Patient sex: F
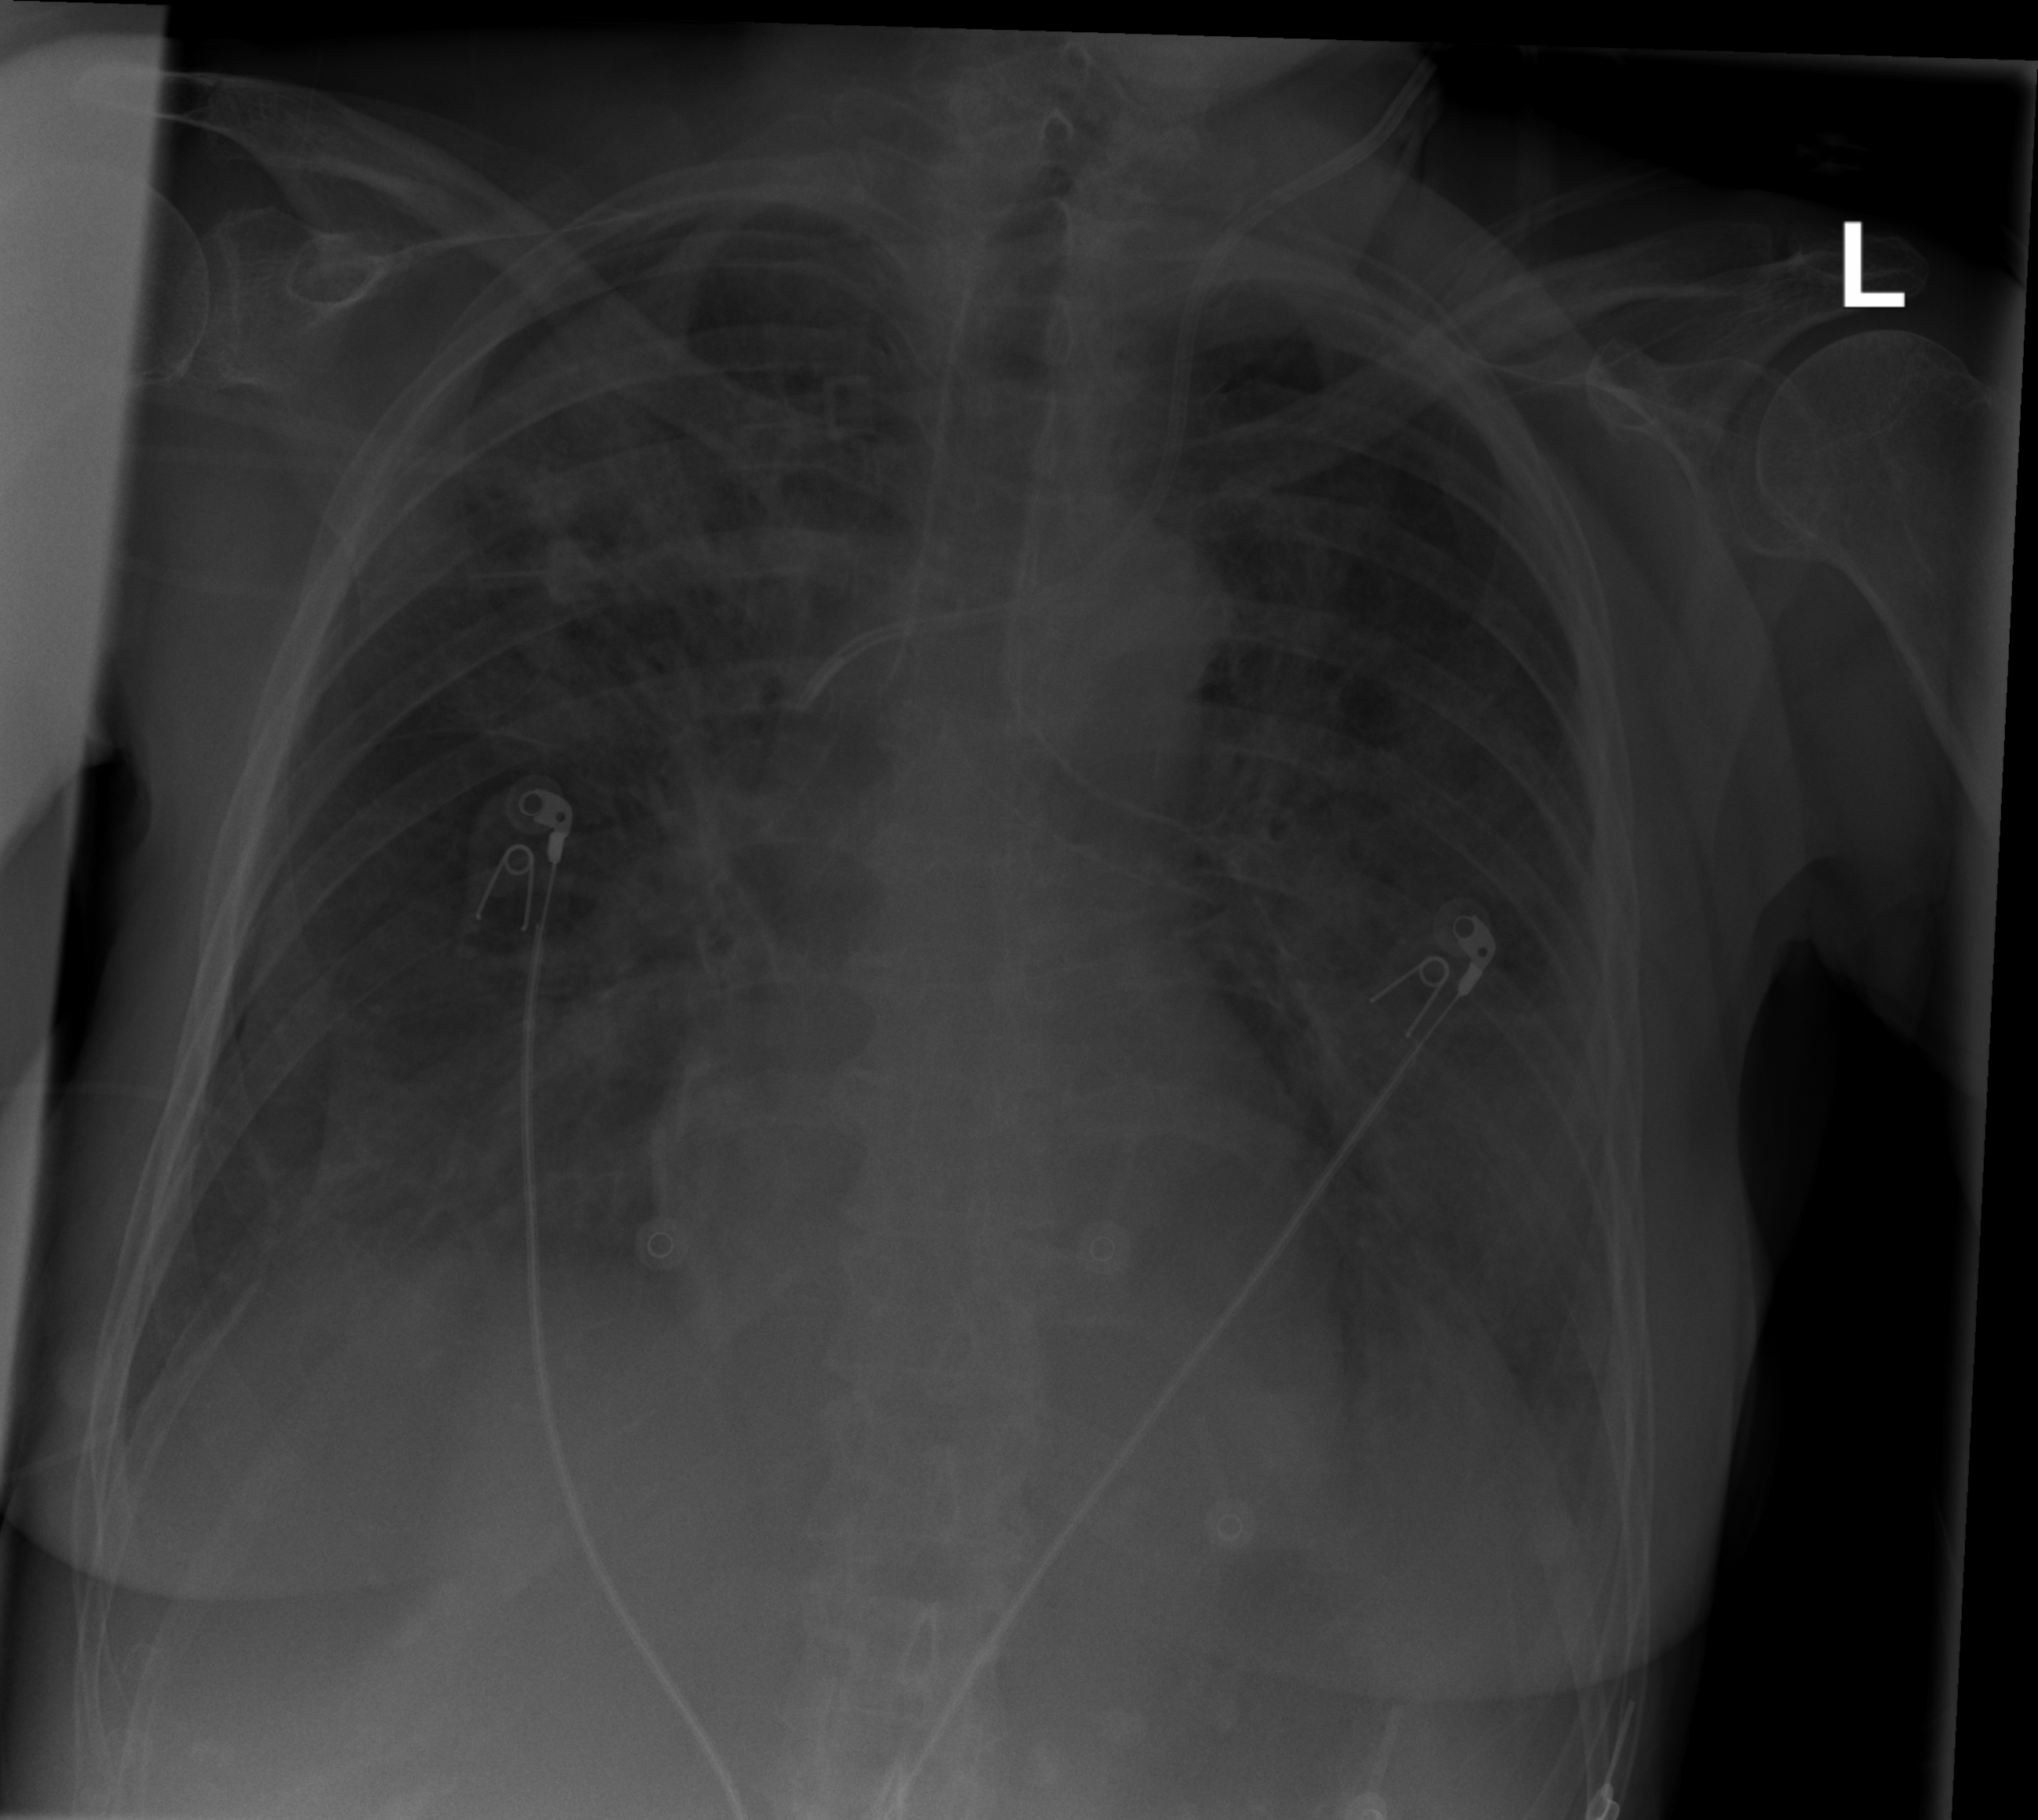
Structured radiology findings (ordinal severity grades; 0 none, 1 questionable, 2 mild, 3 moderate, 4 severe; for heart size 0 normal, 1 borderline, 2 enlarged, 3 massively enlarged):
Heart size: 0
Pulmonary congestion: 1
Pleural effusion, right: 1
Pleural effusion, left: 2
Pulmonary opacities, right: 2
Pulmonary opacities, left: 3
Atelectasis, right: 2
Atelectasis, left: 3